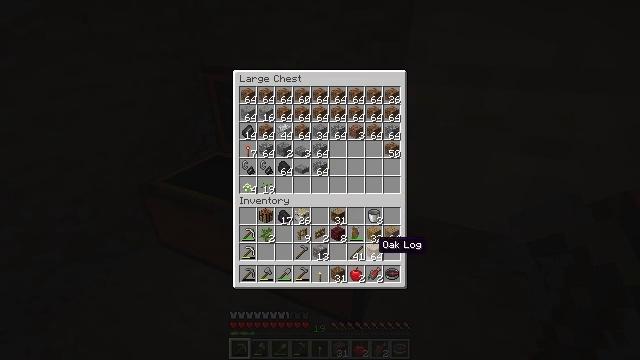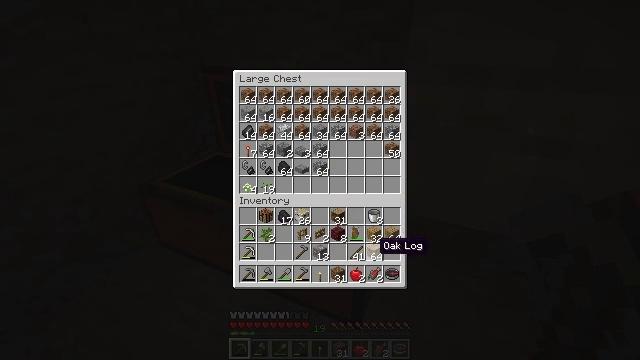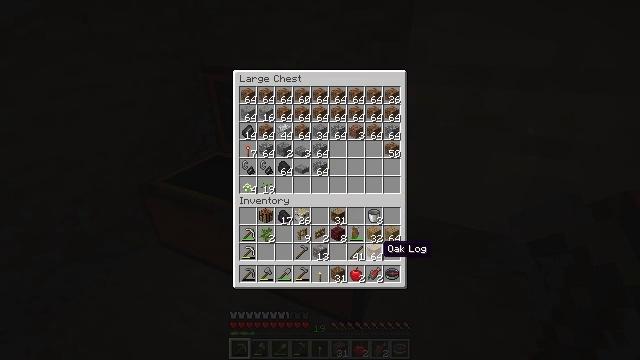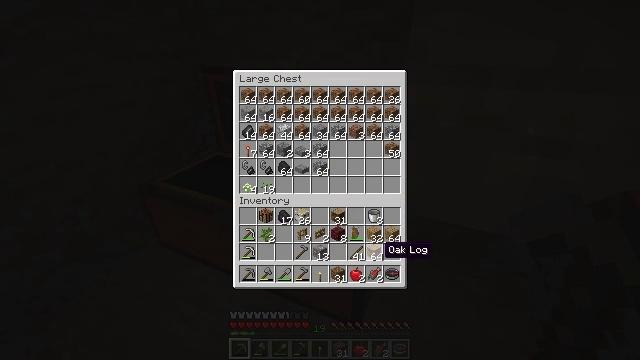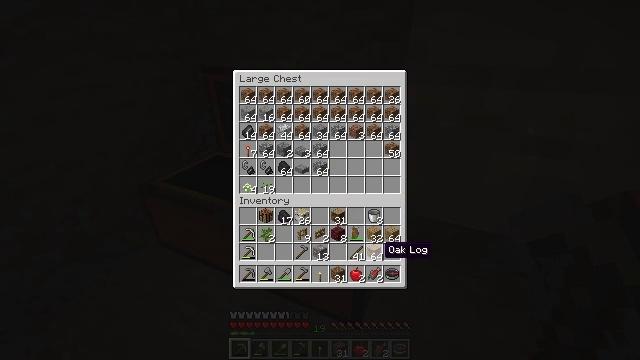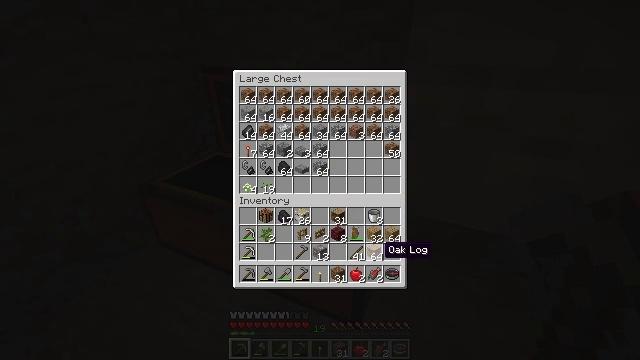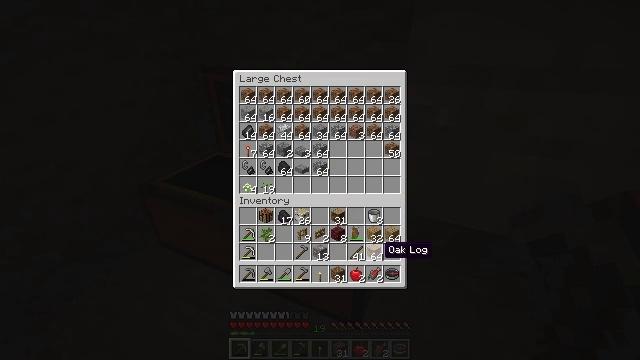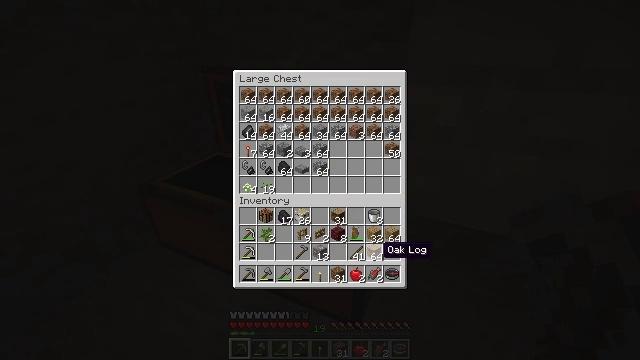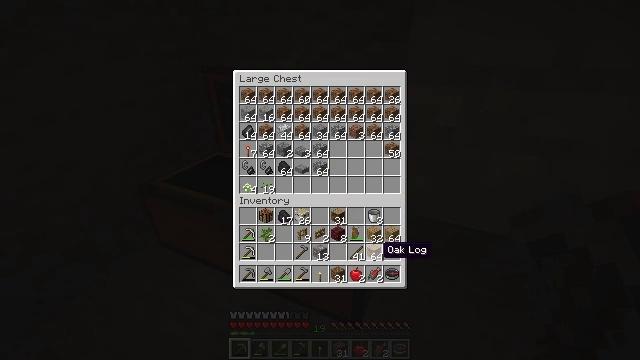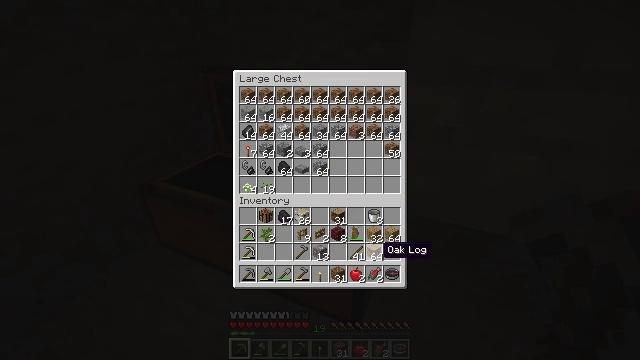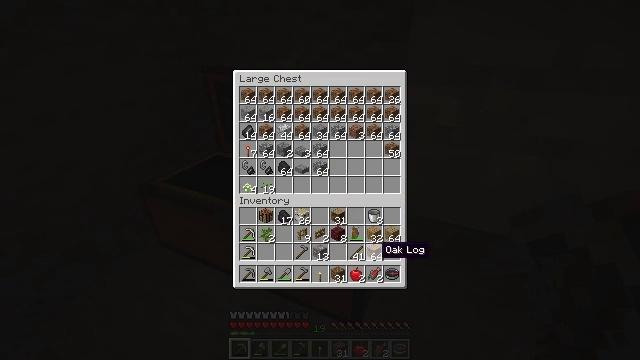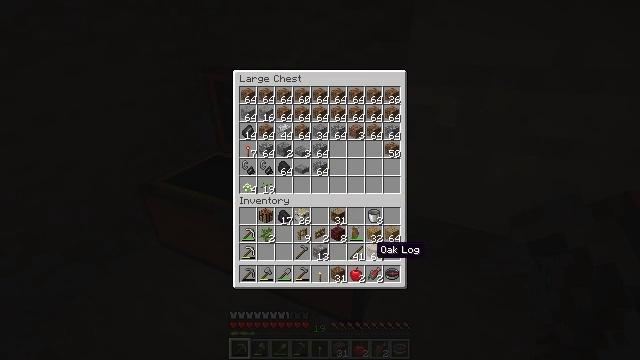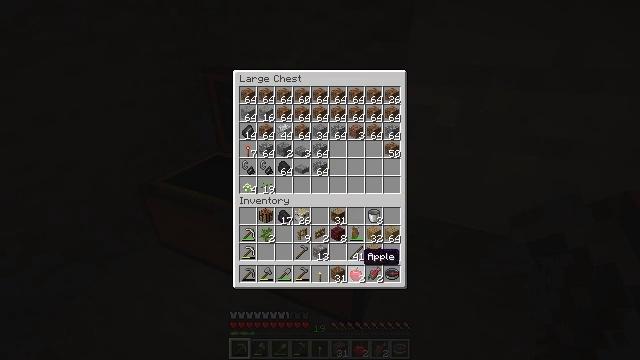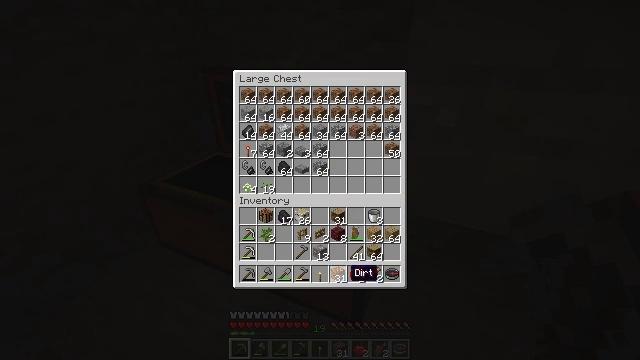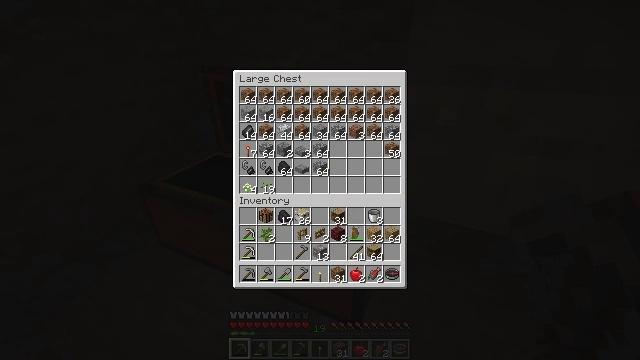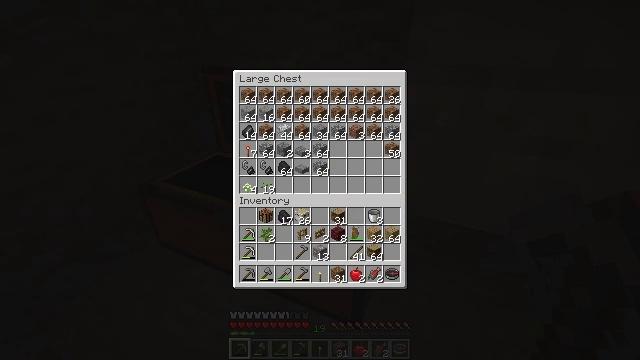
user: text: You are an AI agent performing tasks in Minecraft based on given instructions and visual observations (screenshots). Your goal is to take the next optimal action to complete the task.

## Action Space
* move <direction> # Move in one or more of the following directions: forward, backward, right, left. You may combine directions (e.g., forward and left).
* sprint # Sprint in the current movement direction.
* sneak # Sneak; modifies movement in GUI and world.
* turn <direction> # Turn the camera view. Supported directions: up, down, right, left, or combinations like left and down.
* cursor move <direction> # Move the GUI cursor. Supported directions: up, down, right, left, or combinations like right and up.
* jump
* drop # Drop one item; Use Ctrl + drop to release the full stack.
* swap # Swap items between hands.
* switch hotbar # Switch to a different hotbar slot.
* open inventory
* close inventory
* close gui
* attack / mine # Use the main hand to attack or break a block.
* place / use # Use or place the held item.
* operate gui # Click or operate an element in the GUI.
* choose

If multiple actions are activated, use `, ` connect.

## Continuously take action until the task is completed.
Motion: motion action
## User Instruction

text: Break the mature wheat plants.
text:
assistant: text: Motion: no_op
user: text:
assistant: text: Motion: no_op
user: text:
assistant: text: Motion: no_op
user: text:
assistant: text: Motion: no_op
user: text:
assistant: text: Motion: no_op
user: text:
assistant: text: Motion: no_op
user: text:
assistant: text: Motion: no_op
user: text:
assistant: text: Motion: no_op
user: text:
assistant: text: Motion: no_op
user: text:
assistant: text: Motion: no_op
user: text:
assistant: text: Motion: no_op
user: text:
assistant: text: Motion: cursor move left and down
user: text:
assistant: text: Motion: cursor move left and down
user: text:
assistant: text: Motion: cursor move left and down
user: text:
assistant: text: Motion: no_op
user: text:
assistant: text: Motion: no_op
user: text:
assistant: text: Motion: no_op
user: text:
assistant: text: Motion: no_op
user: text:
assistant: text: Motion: no_op
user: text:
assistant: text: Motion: no_op
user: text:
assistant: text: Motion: no_op
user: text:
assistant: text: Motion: no_op
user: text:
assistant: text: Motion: no_op
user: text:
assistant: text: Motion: no_op
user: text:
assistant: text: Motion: no_op
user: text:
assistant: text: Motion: no_op
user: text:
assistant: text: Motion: no_op
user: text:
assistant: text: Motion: no_op
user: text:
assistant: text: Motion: no_op
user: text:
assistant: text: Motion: no_op